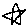
Label: star